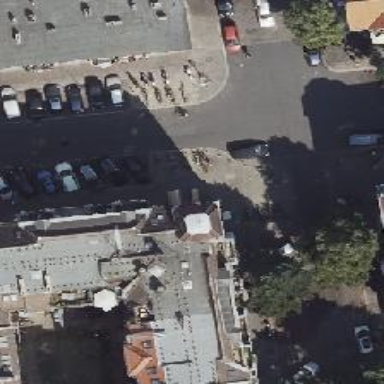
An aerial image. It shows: Bicycle parking area with kerb extension.